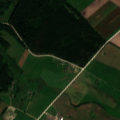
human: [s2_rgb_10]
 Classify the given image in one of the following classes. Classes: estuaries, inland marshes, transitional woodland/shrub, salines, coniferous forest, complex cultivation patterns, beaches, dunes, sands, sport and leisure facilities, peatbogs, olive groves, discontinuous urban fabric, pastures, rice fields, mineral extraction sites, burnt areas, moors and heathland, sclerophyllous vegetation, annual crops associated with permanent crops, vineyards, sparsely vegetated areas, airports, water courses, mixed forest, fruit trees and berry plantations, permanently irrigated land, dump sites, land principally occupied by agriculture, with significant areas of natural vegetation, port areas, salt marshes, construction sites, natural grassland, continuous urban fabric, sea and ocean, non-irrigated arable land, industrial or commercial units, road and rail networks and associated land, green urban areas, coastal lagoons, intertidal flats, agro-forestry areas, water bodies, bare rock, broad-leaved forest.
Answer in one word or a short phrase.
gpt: non-irrigated arable land, pastures, complex cultivation patterns, land principally occupied by agriculture, with significant areas of natural vegetation, broad-leaved forest, coniferous forest